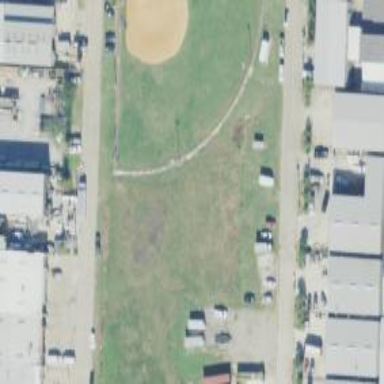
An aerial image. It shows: Baseball pitch for leisure land activities.